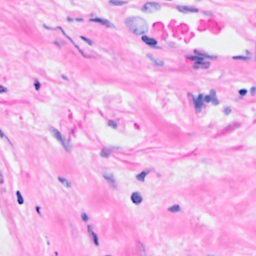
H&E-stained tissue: Breast